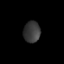
Tissue: lung
Cell type: Epithelial cells
Senescence score: 0.2309
Nuclear area (px): 348
Mean DAPI intensity: 57.132